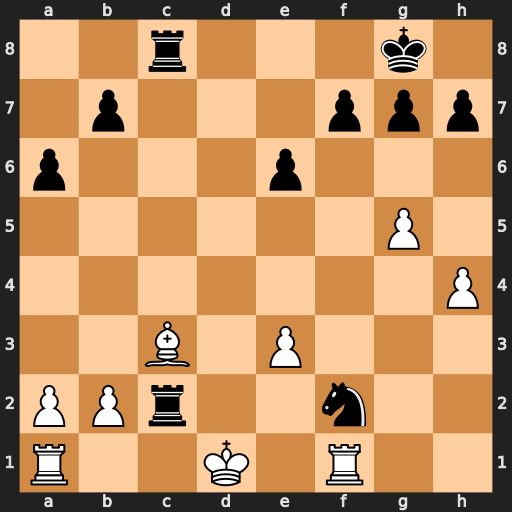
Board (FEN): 2r3k1/1p3ppp/p3p3/6P1/7P/2B1P3/PPr2n2/R2K1R2
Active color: w
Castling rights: -
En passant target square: -
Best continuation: Kxc2